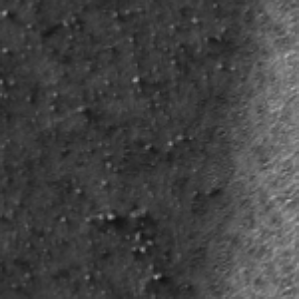
Label: frost